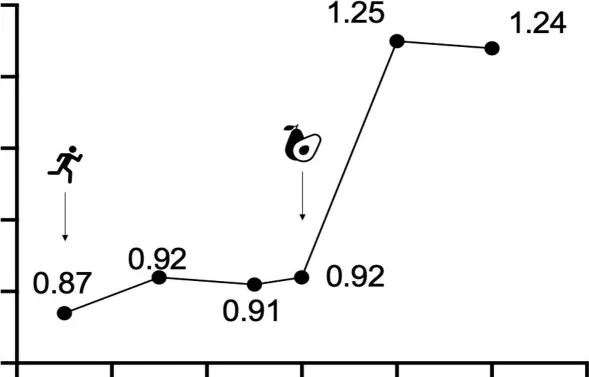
Forced expiratory volume in 1 s. Data represent C. A. 's FEV1 at four time points prior to starting a ketogenic diet and at two time points, 2019 and 2020, after commencing the diet.
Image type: pathology (immunostaining)